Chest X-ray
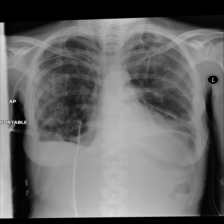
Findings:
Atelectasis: negative
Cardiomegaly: negative
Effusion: negative
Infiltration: negative
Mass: negative
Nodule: negative
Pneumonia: negative
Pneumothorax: negative
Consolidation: negative
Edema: negative
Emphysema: negative
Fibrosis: positive
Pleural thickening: negative
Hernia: negative